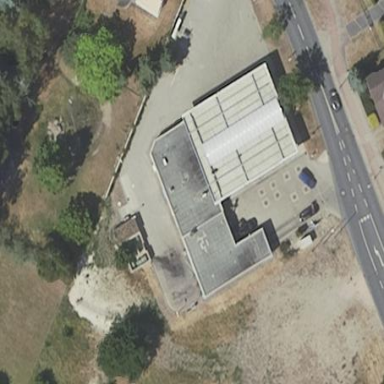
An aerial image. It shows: Fuel station.